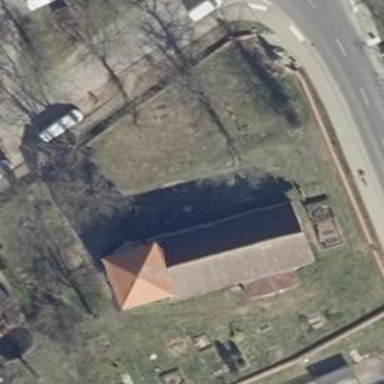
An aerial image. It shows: Grave yard.